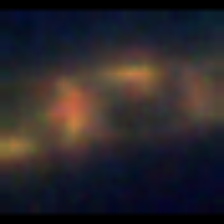
Taxon: Diatom_aggregate
Group: Diatoms